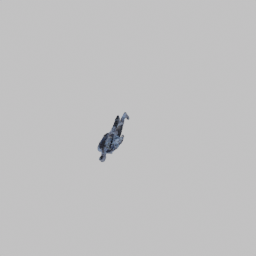
Label: people